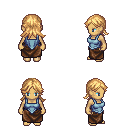
a pixel art fantasy rpg character, female body template, human, tanned skin, blue vest, robe skirt, light blonde loose hair, four views (front, back, left, right), 2x2 character sprite sheet, small pixel art, hard edges, no anti-aliasing